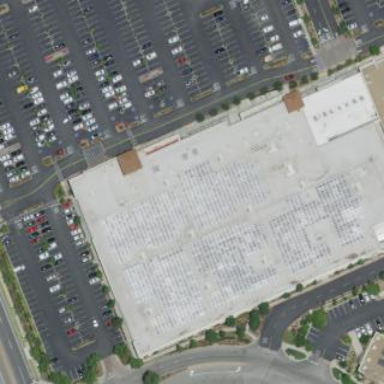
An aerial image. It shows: Retail building.